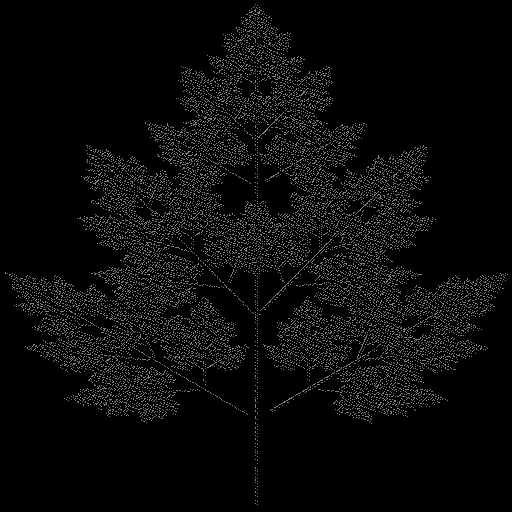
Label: tree